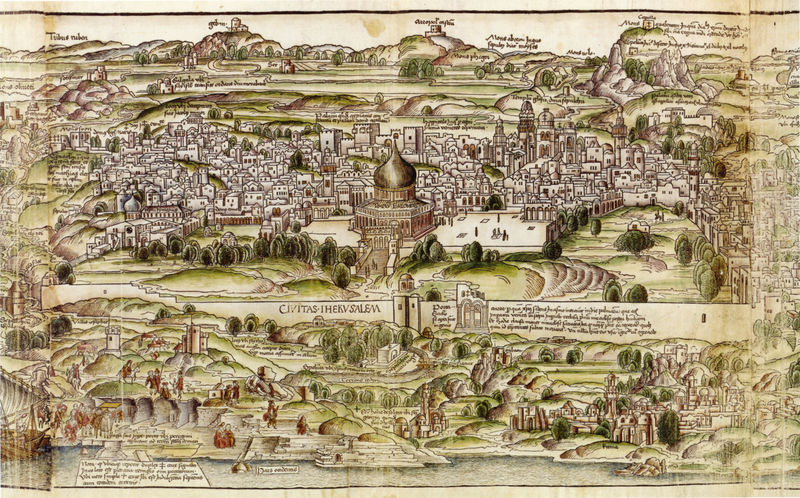
Titel: Ansicht des Heiligen Landes mit Jerusalem
Künstler: Bernhard von Breidenbach
Standort: Paris
Institution: Bibliothèque Nationale
Schlagwörter: baum, berg, felsen, meer, wasser, weiß, bäume, fluss, grün, landschaft, menschen, ocker, stadt, ufer, braun, grau, schwarz, zeichnung, gebäude, haus, rot, schloss, weg, wiese, beige, alt, architektur, rahmen, schädel, feld, felder, häuser, hügel, natur, gewässer, kirche, wege, wiesen, land, gold, tal, wald, turm, holzschnitt, schiff, schrift, segel, papier, modell, ansicht, italien, süden, vedute, berge, gebirge, dorf, dächer, mauer, grafik, graphik, vergilbt, hügellandschaft, platz, vogelperspektive, hafen, kuppel, quai, querformat, treppe, inschrift, stufen, tor, zinnen, galerie, kirchen, panorama, stadtansicht, buch, burg, moschee, orient, türme, zwiebelturm, palast, dom, festung, druck, radierung, stich, text, beschriftung, koloriert, pergament, karte, mittelalter, stadtlandschaft, hain, wäldchen, stadtmauer, marktplatz, plan, tempel, landkarte, heilig, kupferstich, israel, jerusalem, schlösser, burgen, tempelberg, latein, tempelbau, lateinisch, stadtplan, übersicht, kolorierung, altstadt, jordan, umland, kartografie, ölberg, chronik, kaba, mekka, felsendom, grabeskirche, klagemauer, palästina, stdtmauer, golerie, kaimauern, schädelsche weltchronik, weltchronik, civitas, turm türme, historische karte, geburtskirche, umweld